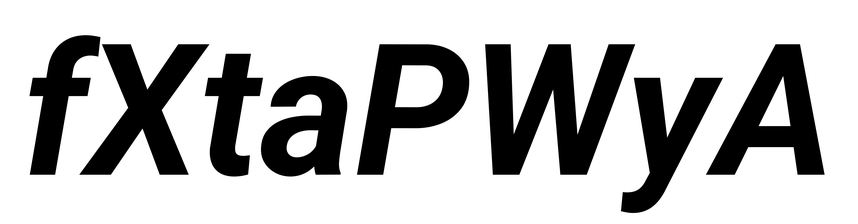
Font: Roboto-Italic_Bold_Italic